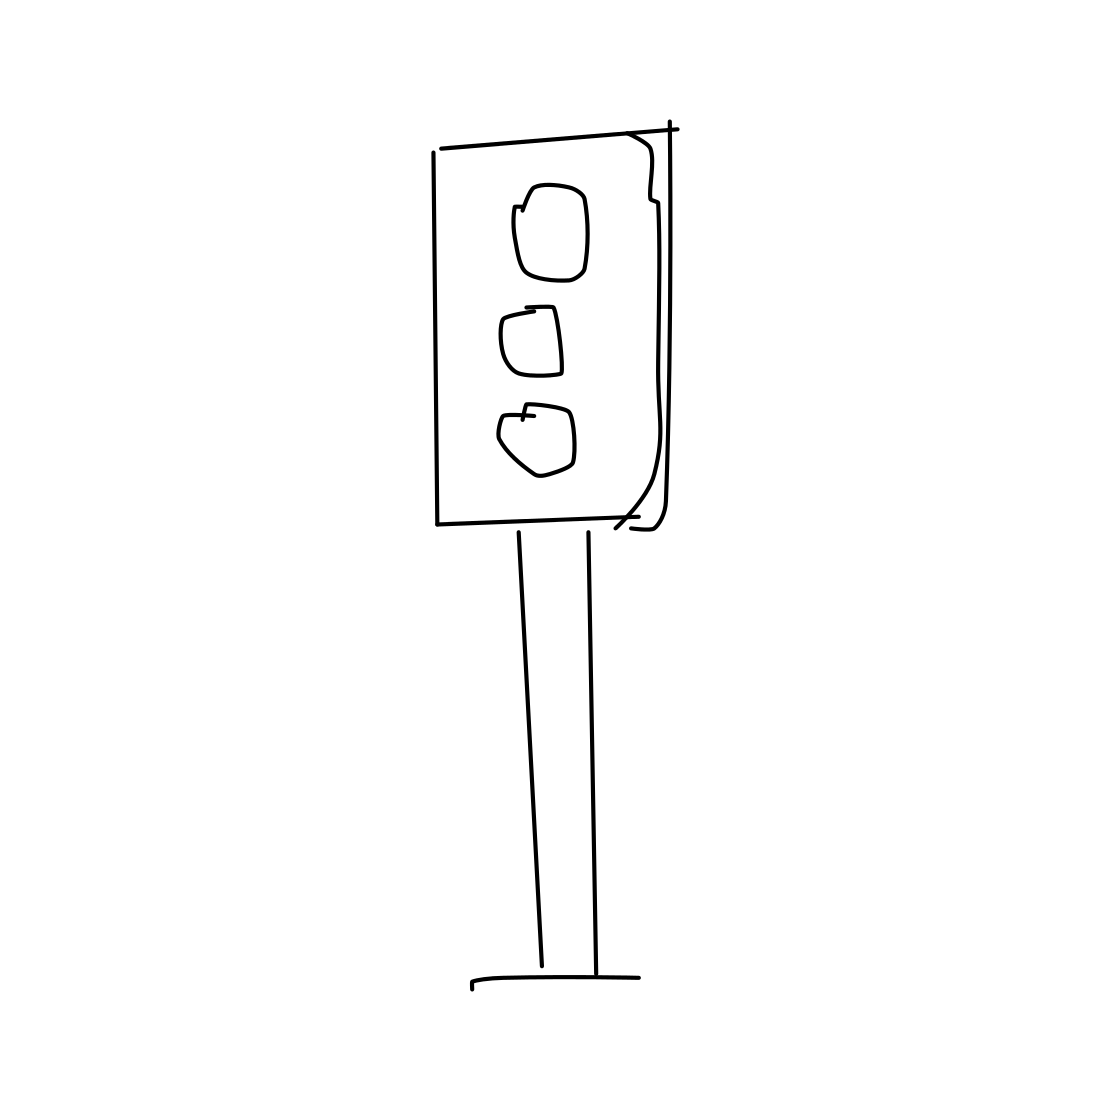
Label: traffic light